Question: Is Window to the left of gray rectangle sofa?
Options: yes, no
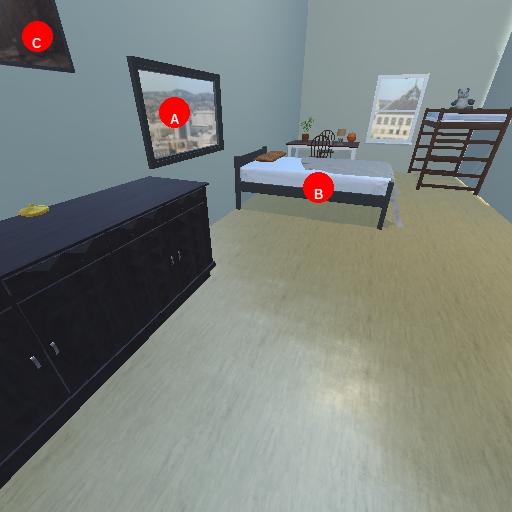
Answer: yes